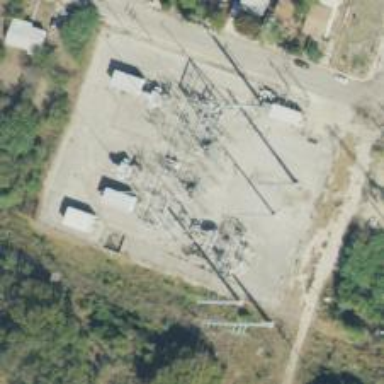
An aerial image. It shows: Switch for power supply.